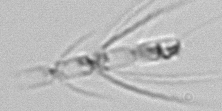
Label: Chaetoceros